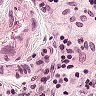
Metastatic tissue present: no